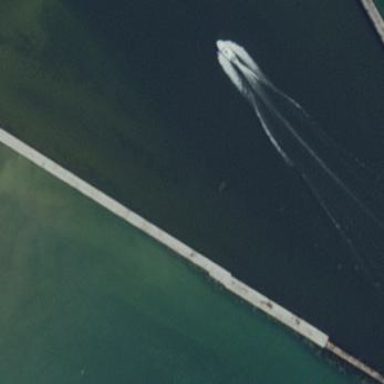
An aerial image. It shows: Breakwater made of concrete.